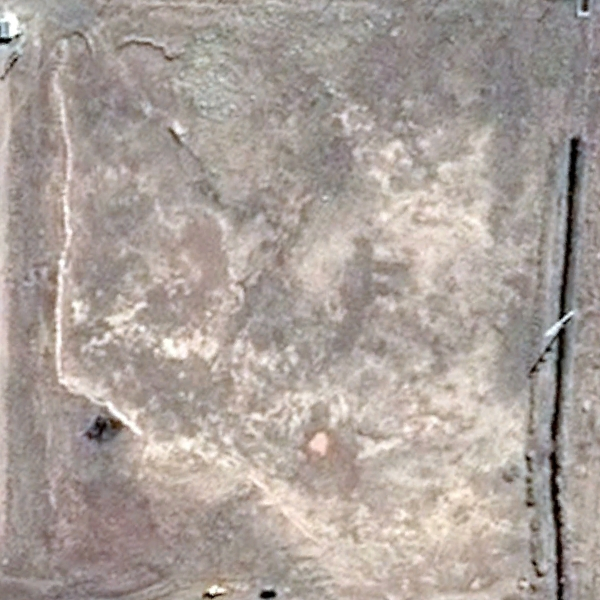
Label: BareLand